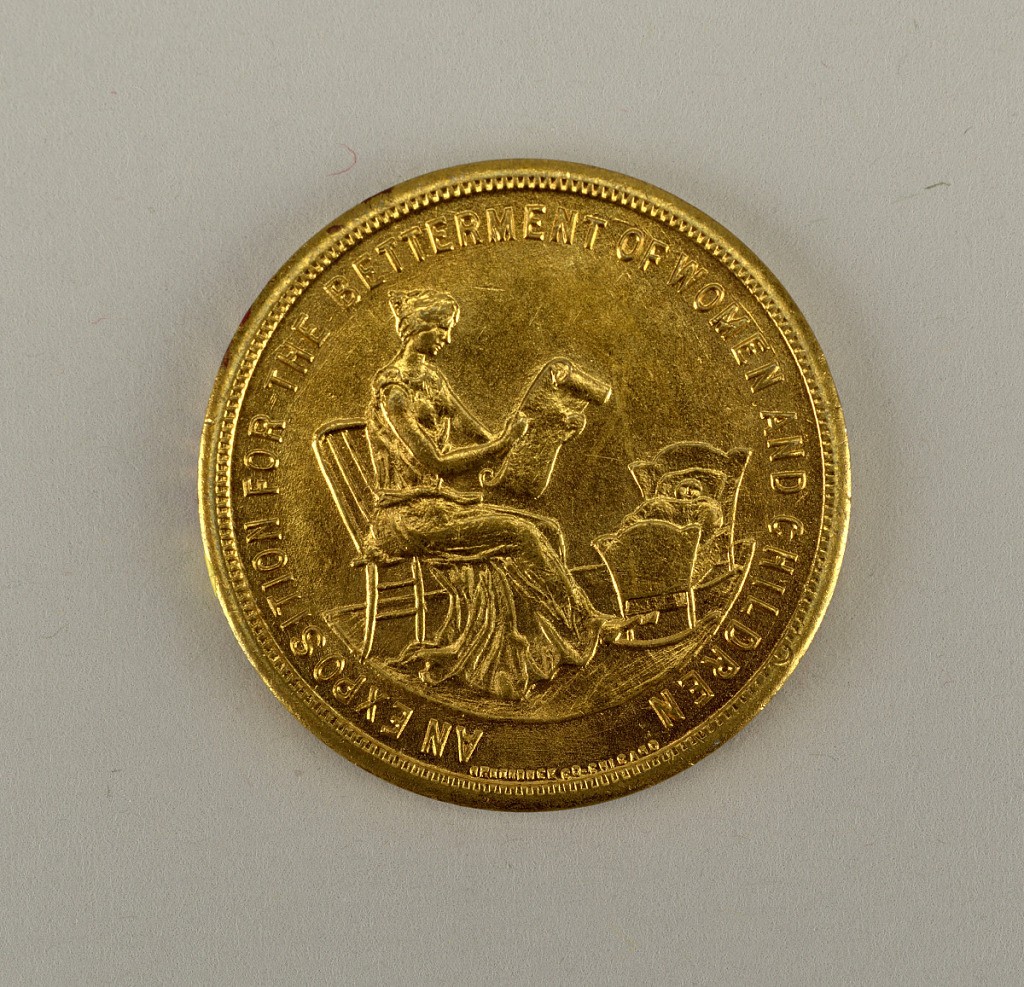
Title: Admission coin to Women’s Welfare Exposition
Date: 1912
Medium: Gilt metal
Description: Seated woman, reading a scroll beside child in cradle.